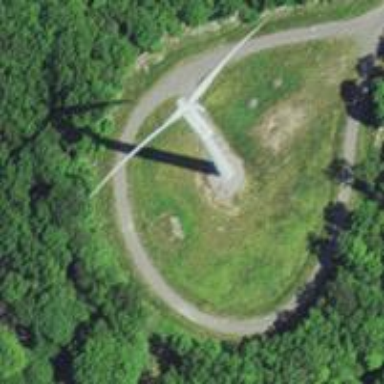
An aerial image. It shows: Wind generator powered by horizontal-axis wind turbine.